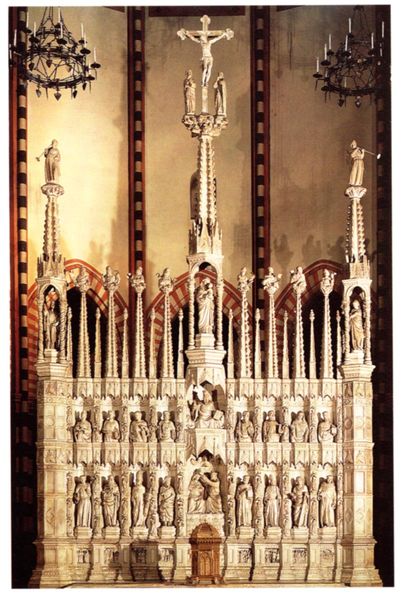
Titel: Retabel
Künstler: Jacobello dalle Masegne
Standort: Bologna, S. Francesco (EU - I)
Schlagwörter: weiß, gelb, braun, hell, holz, lampen, marmor, männer, pfeiler, säulen, rot, wand, bibel, johannes, stein, kirche, figur, gold, spitzen, gotik, brunnen, turm, turmspitze, engel, skulptur, relief, farbig, pilaster, figuren, spitz, verzierung, kerzen, kronleuchter, leuchter, foto, bögen, wei, kreuz, religion, reihe, altar, hochaltar, schnitzerei, photo, kerzenhalter, kerzenleuchter, skulpturen, statuen, spitzbogen, christus, jesus, kreuzigung, krönung, kruzifix, mönche, heilige, jünger, taufe, maria, kästchen, elfenbein, alabaster, nischen, teil, fialen, taufbecken, bildhauerarbeit, madonna mit kind, altarteil, heiligen, ikonografie, johanne, kljnäl